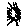
Label: sun